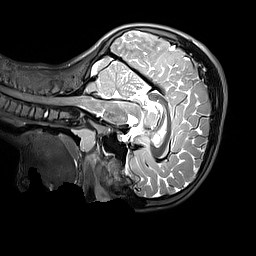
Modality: T2w
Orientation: sagittal
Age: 12
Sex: male
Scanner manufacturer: siemens
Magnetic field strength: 3 T
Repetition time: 3.2 s
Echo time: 0.408 s